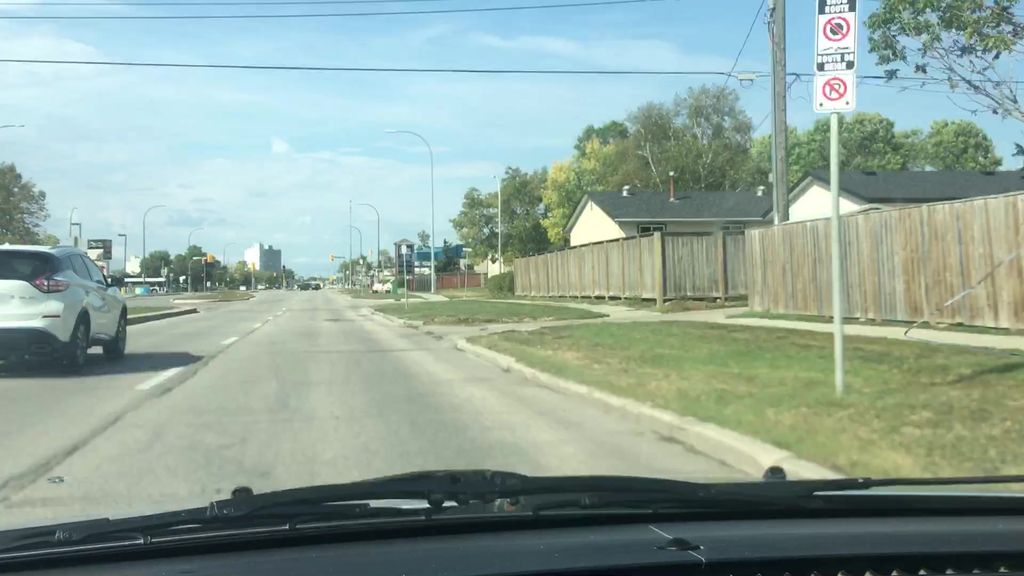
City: winnipeg